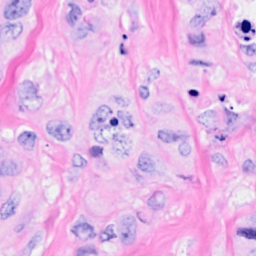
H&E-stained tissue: Breast